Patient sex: F
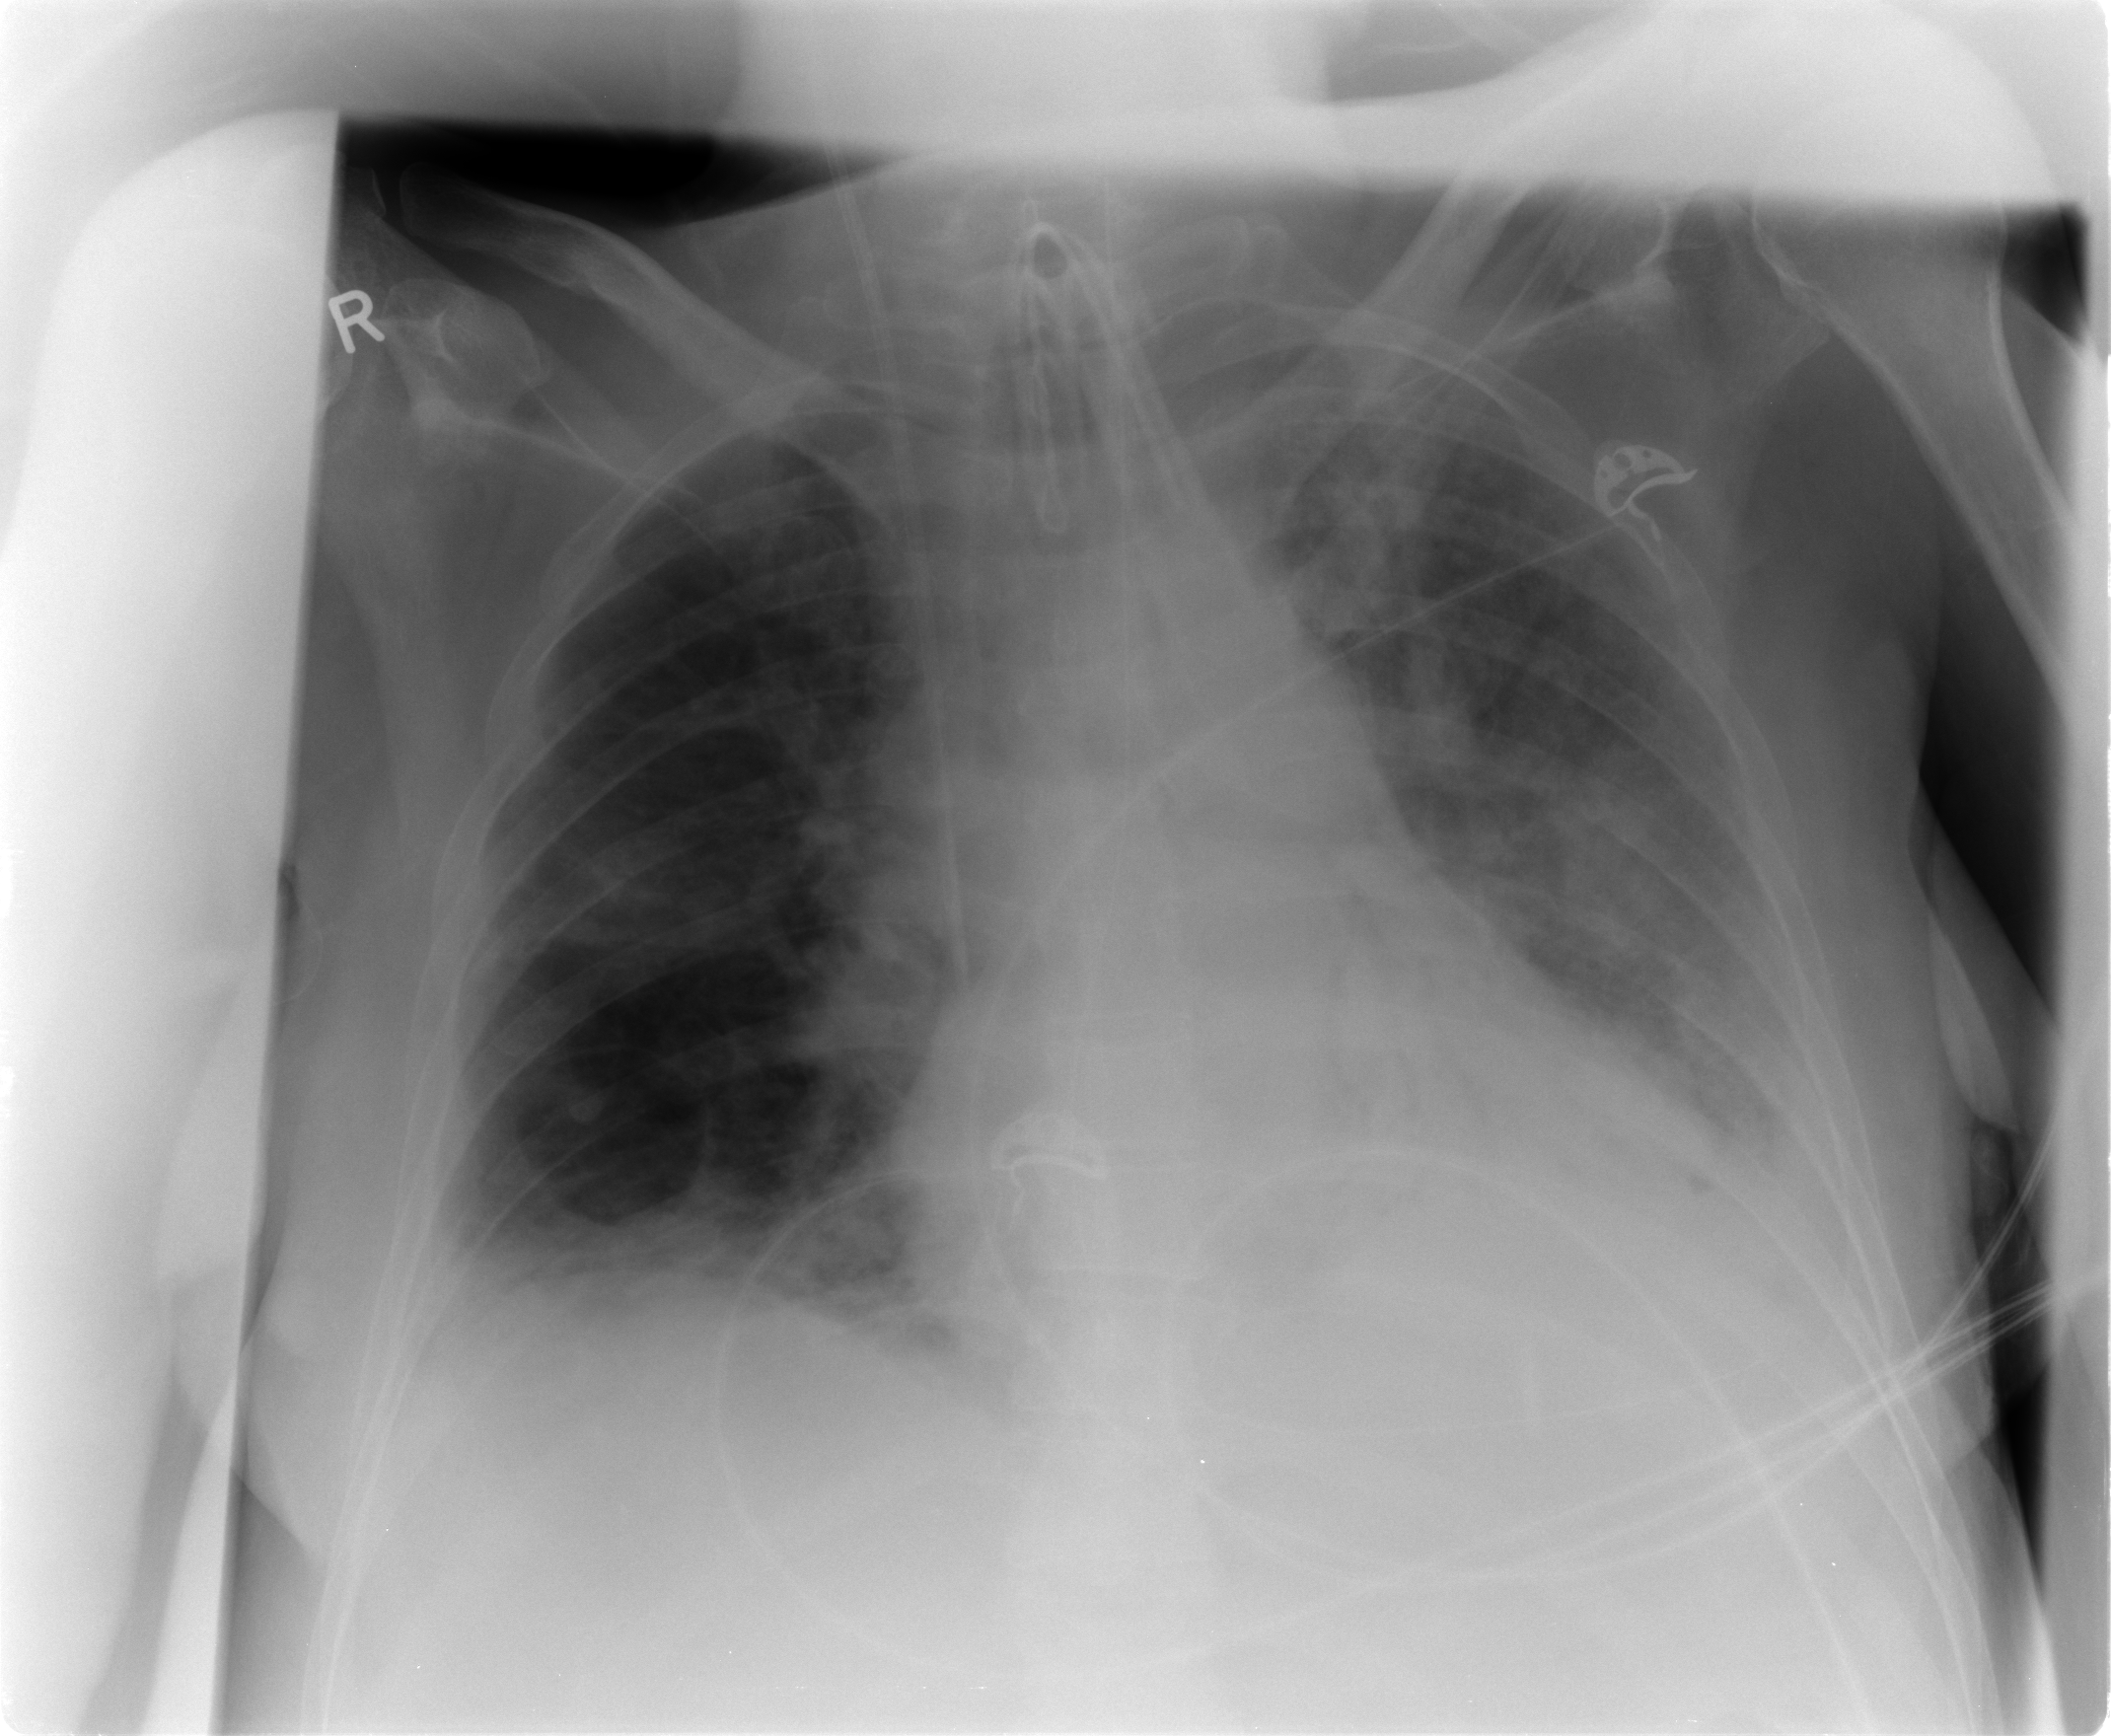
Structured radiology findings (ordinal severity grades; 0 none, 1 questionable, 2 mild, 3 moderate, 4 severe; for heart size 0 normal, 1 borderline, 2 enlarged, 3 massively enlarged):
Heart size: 2
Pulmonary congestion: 2
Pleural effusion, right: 2
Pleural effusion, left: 2
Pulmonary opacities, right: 2
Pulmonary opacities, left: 3
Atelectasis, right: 2
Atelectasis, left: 3